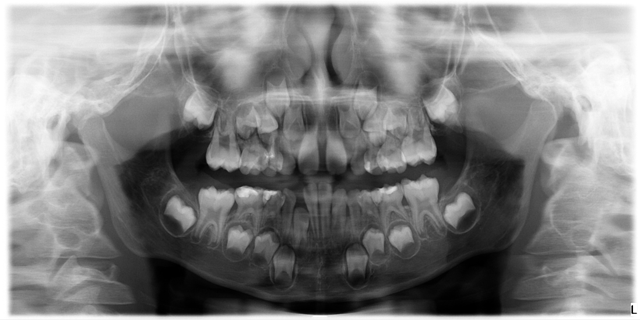
child